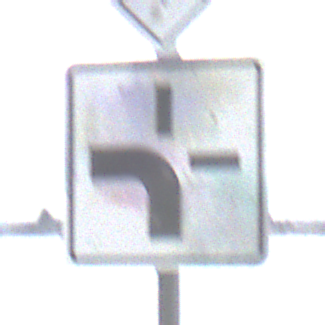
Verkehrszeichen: VerlaufVorfahrtsstrasse1
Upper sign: Vorfahrtsstrasse
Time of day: Midday
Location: Outdoor (Suburban)
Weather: Overcast
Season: NotSpecified
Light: Natural